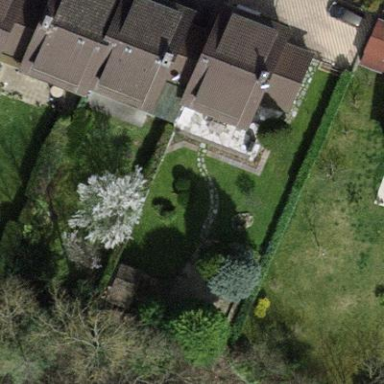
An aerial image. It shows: Garden enclosed by fence.